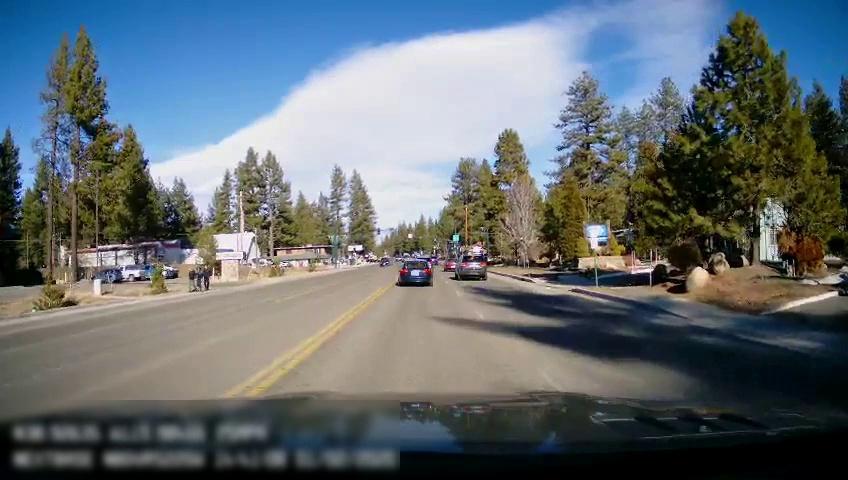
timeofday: Day
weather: Sunny
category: Drivable Space
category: Vehicles | Car
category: Vehicles | SUV
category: Vehicles | Car
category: Vehicles | SUV
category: Vehicles | Car
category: Vehicles | SUV
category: Vehicles | Car
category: Lanes | Opposite Lane
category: Lanes | Current Lane
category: Lanes | Current Lane
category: Lanes | Opposite Lane
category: Traffic | Signs